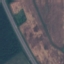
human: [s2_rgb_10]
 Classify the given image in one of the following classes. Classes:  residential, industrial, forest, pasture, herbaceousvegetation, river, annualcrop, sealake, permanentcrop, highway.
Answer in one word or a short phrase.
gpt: Highway